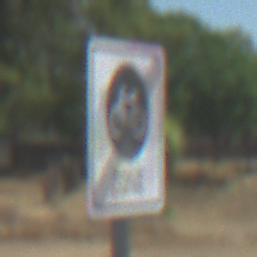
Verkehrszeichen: EndeFahrradzone
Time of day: Midday
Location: Outdoor (Nature)
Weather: Clear
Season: NotSpecified
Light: Natural